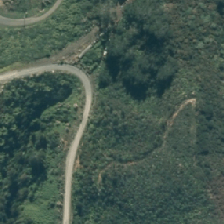
Land cover: grose_broom